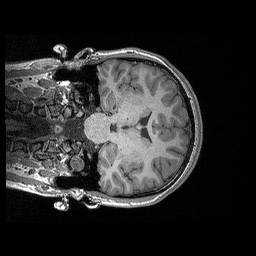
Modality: T1w
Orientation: coronal
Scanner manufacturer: siemens
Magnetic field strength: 3 T
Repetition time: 2.3 s
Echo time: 0.00298 s